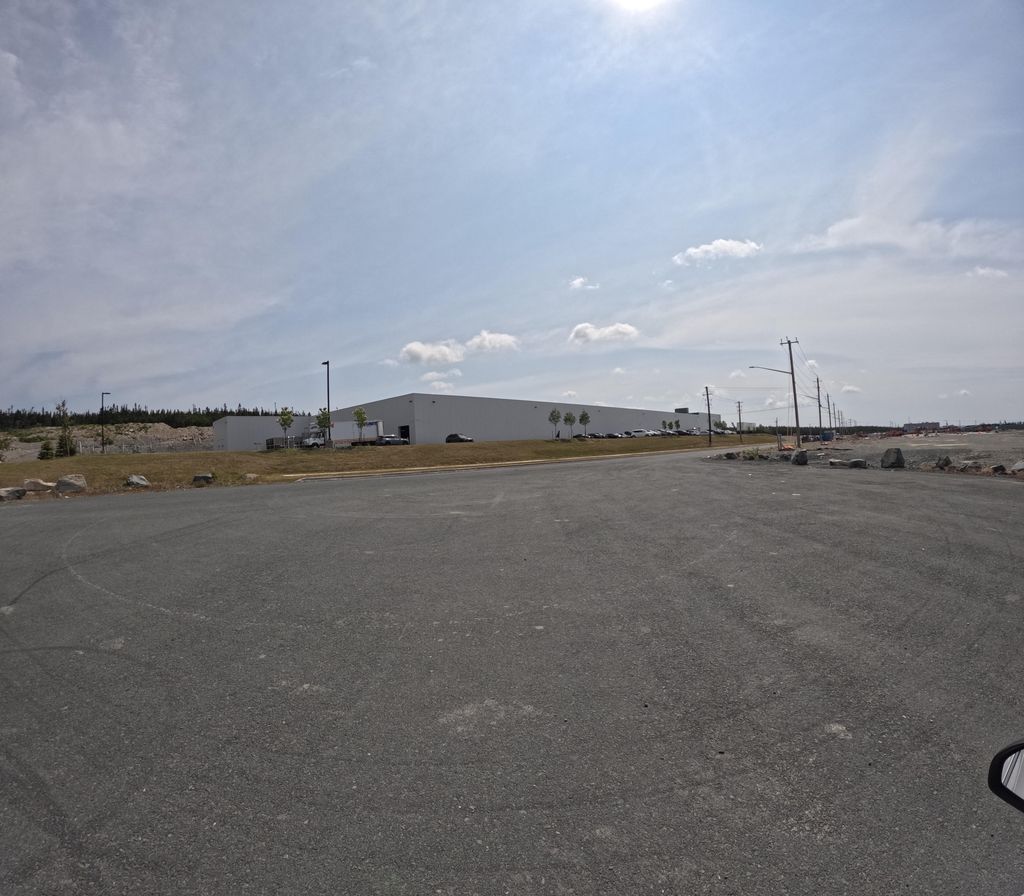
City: st_johns